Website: home-depot
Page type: receipt
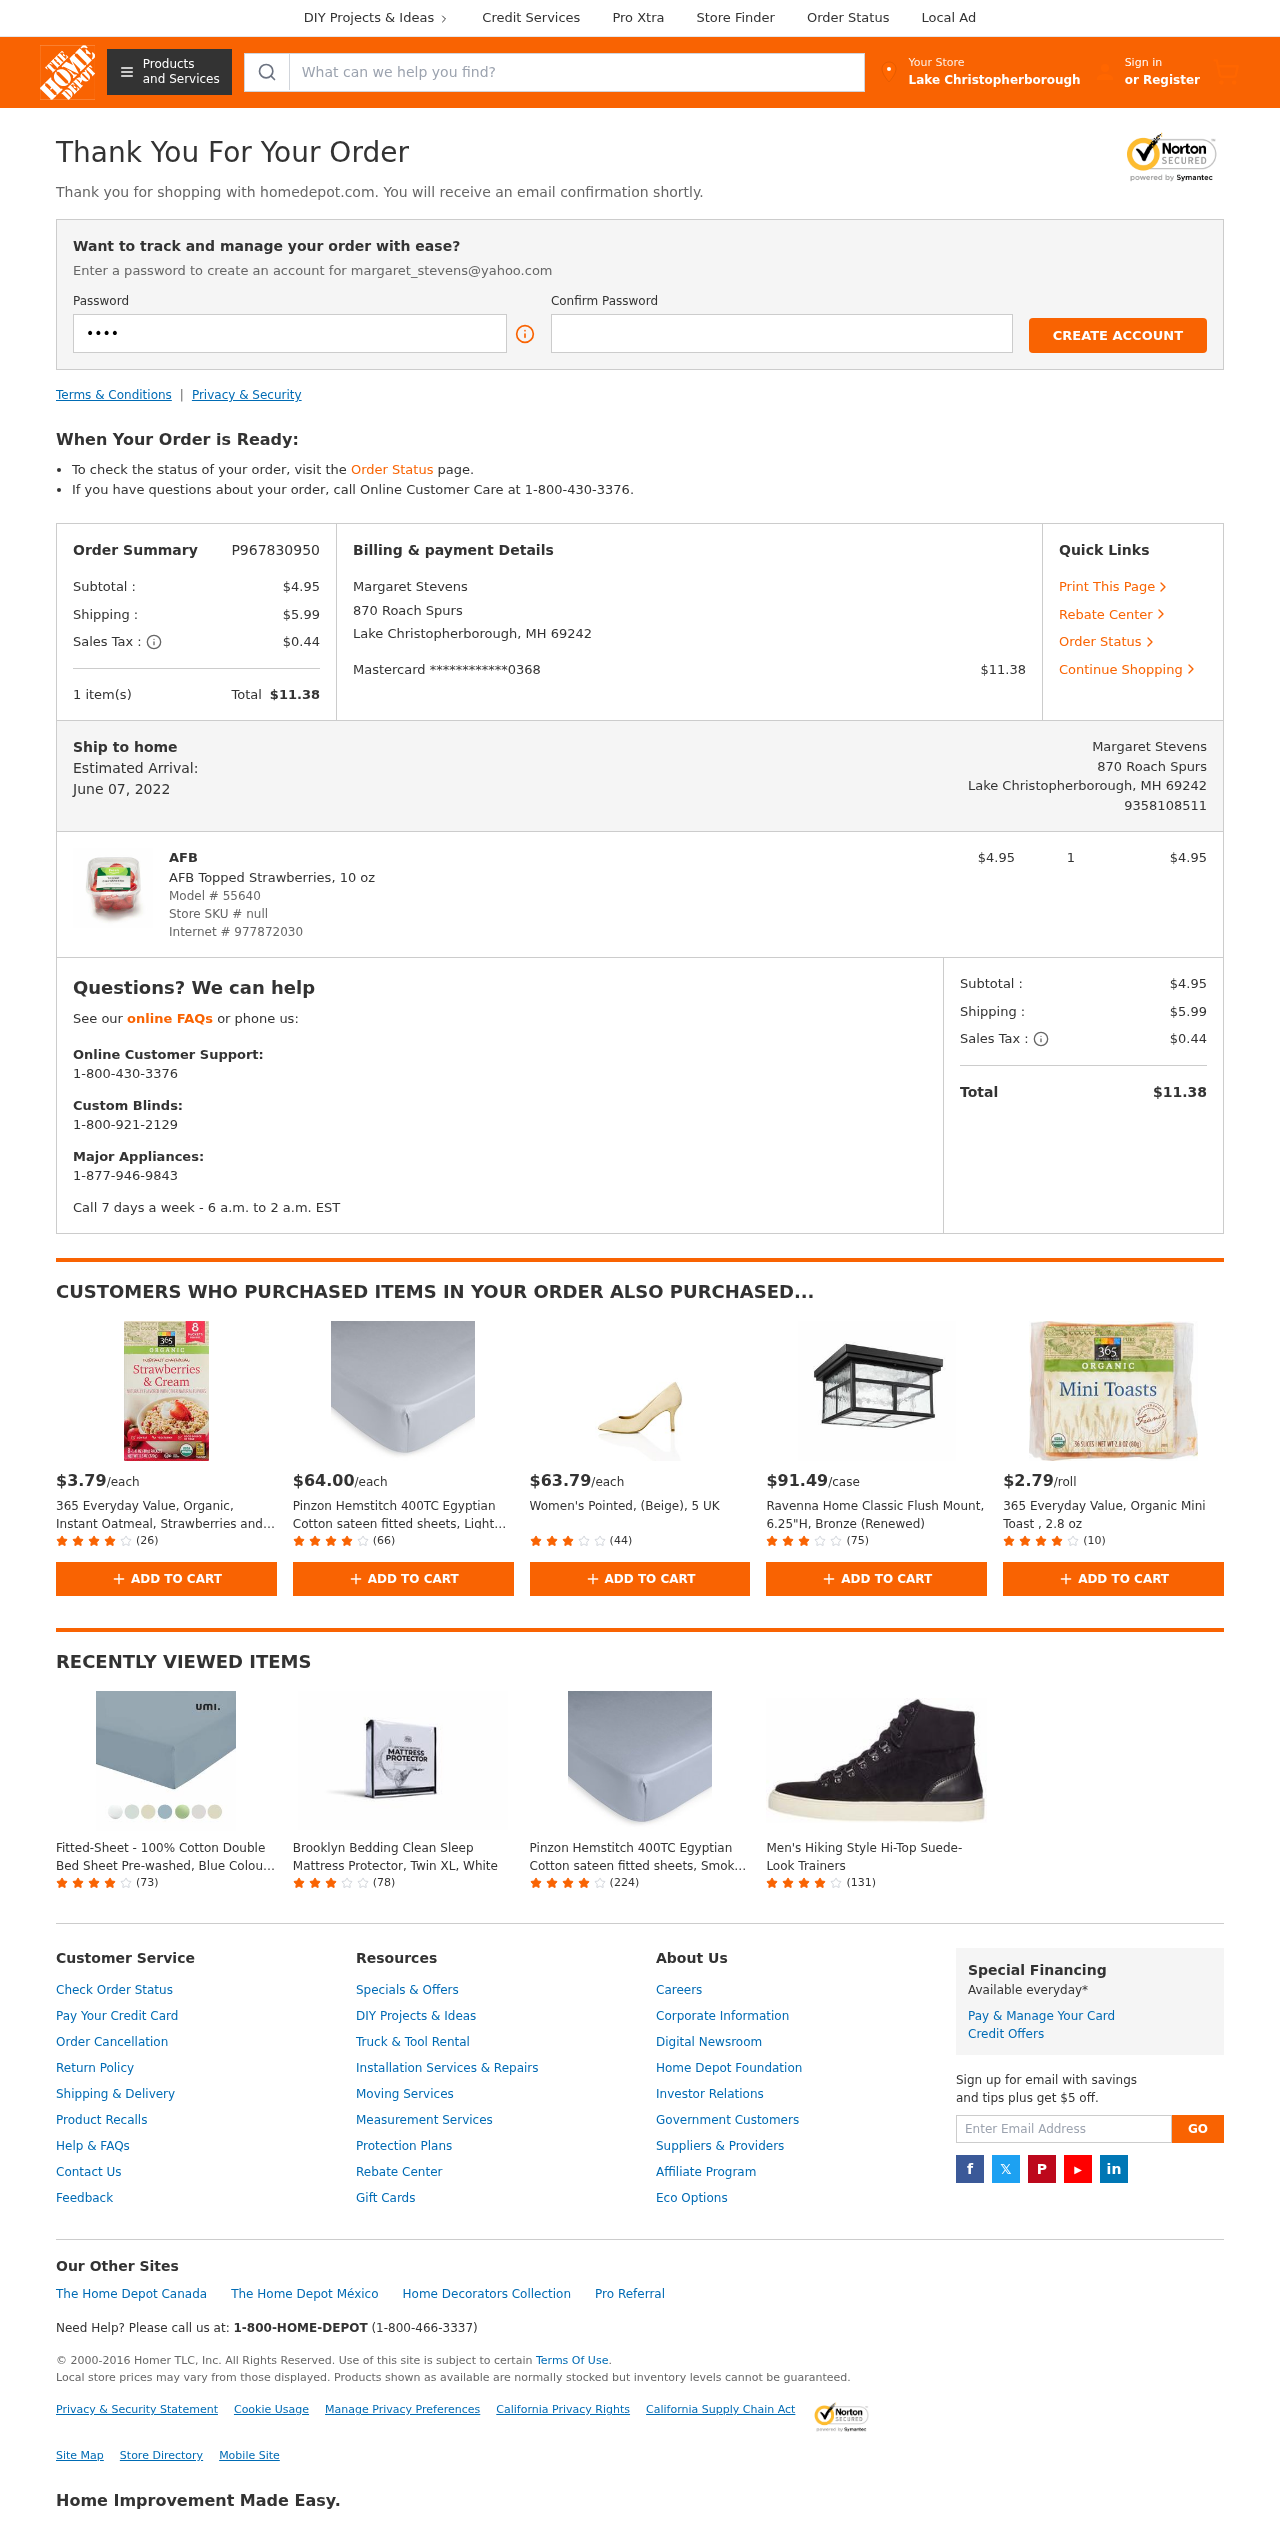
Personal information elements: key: PII_CARD_LAST4
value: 0368
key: PII_CARD_TYPE
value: Mastercard
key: PII_CITY
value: Lake Christopherborough
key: PII_EMAIL
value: margaret_stevens@yahoo.com
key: PII_FULLNAME
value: Margaret Stevens
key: PII_PHONE
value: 9358108511
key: PII_STREET
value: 870 Roach Spurs
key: PII_CITY_STATE_ZIP
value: Lake Christopherborough, MH 69242
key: PII_FULLNAME2
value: Margaret Stevens
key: PII_STREET2
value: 870 Roach Spurs
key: PII_CITY_STATE_ZIP2
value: Lake Christopherborough, MH 69242
Product elements: key: PRODUCT1_BRAND
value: AFB
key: PRODUCT1_NAME
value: AFB Topped Strawberries, 10 oz
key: PRODUCT1_PRICE
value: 4.95
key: PRODUCT1_QUANTITY
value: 1
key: PRODUCT2_PRICE
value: $3.79
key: PRODUCT2_NAME
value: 365 Everyday Value, Organic, Instant Oatmeal, Strawberries and Cream, 11.3oz, 8 ct
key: PRODUCT2_NUM_RATINGS
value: (26)
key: PRODUCT3_PRICE
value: $64.00
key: PRODUCT3_NAME
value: Pinzon Hemstitch 400TC Egyptian Cotton sateen fitted sheets, Light Gray 100 x 200 x 20 cm
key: PRODUCT3_NUM_RATINGS
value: (66)
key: PRODUCT4_PRICE
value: $63.79
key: PRODUCT4_NAME
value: Women's Pointed, (Beige), 5 UK
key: PRODUCT4_NUM_RATINGS
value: (44)
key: PRODUCT5_PRICE
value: $91.49
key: PRODUCT5_NAME
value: Ravenna Home Classic Flush Mount, 6.25"H, Bronze (Renewed)
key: PRODUCT5_NUM_RATINGS
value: (75)
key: PRODUCT6_PRICE
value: $2.79
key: PRODUCT6_NAME
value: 365 Everyday Value, Organic Mini Toast , 2.8 oz
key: PRODUCT6_NUM_RATINGS
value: (10)
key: PRODUCT7_NAME
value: Fitted-Sheet - 100% Cotton Double Bed Sheet Pre-washed, Blue Colour, Elasticized Deep Pocket Fits Lo
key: PRODUCT7_NUM_RATINGS
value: (73)
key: PRODUCT8_NAME
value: Brooklyn Bedding Clean Sleep Mattress Protector, Twin XL, White
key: PRODUCT8_NUM_RATINGS
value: (78)
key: PRODUCT9_NAME
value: Pinzon Hemstitch 400TC Egyptian Cotton sateen fitted sheets, Smokey Blue 90 x 190 x 40 cm
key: PRODUCT9_NUM_RATINGS
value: (224)
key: PRODUCT10_NAME
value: Men's Hiking Style Hi-Top Suede-Look Trainers
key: PRODUCT10_NUM_RATINGS
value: (131)
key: PRODUCT_MODEL_NUMBER
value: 55640
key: PRODUCT_INTERNET_NUMBER
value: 977872030
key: PRODUCT1_LINE_TOTAL
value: $4.95
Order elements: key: ORDER_ID
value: P967830950
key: ORDER_SUBTOTAL
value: $4.95
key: ORDER_SHIPPING_COST
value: $5.99
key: ORDER_TAX
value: $0.44
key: ORDER_NUM_ITEMS
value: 1 item(s)
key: ORDER_TOTAL
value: $11.38
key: ORDER_DELIVERY_DATE
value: June 07, 2022
Search elements: key: HEADER_SEARCH
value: What can we help you find?
Other elements: key: STORE_SKU
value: null